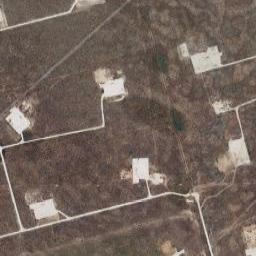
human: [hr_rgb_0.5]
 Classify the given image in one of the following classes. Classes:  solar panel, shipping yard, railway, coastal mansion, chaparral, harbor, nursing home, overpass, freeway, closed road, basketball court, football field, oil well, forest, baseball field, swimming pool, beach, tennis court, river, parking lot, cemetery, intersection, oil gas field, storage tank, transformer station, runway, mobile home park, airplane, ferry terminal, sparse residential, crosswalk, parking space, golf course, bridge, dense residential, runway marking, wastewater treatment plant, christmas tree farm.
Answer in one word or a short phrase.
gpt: oil gas field